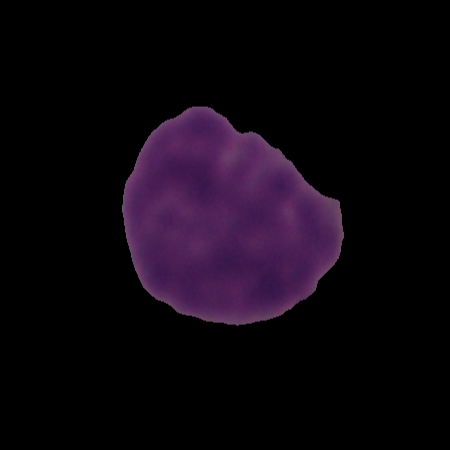
Label: healthy